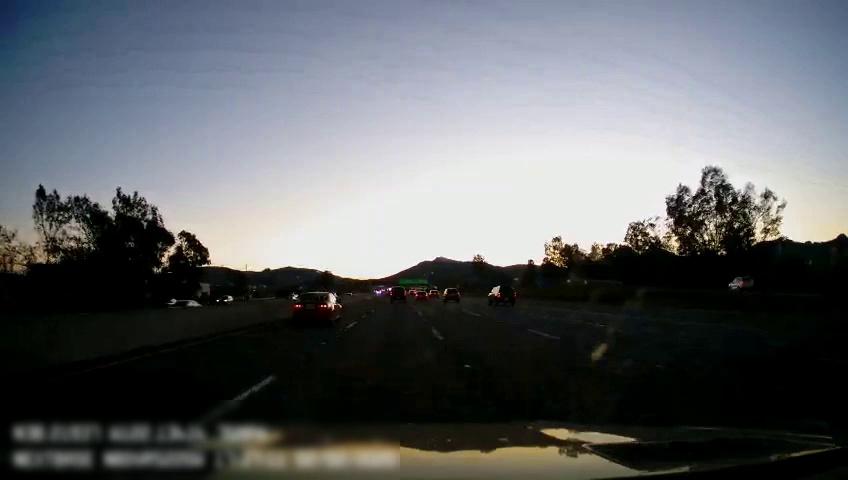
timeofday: Dusk/Dawn/Twilight
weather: Sunny
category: Drivable Space
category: Vehicles | Car
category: Vehicles | SUV
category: Vehicles | Car
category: Vehicles | SUV
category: Vehicles | SUV
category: Vehicles | SUV
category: Vehicles | Car
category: Vehicles | SUV
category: Vehicles | Car
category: Lanes | Alternate Lane
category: Lanes | Current Lane
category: Lanes | Current Lane
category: Lanes | Alternate Lane
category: Lanes | Alternate Lane
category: Lanes | Alternate Lane